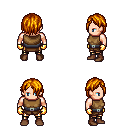
a pixel art fantasy rpg character, male body template, human, light skin, leather chest armor, gold greaves, dark blonde bangs hairstyle, gold gloves, brown shoes, four views (front, back, left, right), 2x2 character sprite sheet, small pixel art, hard edges, no anti-aliasing